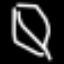
Label: leaf